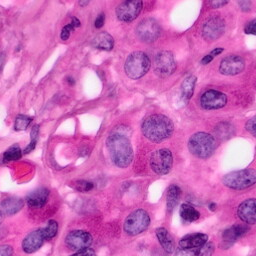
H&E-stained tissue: Pancreatic